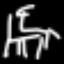
Label: chair